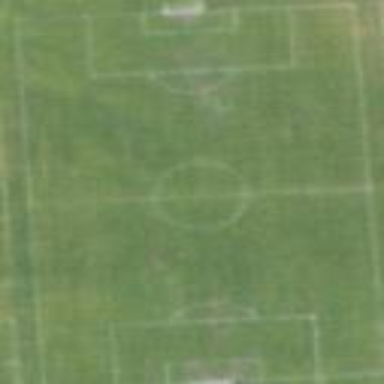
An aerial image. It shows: McQuillan Field Soccer is grass pitch used for soccer.